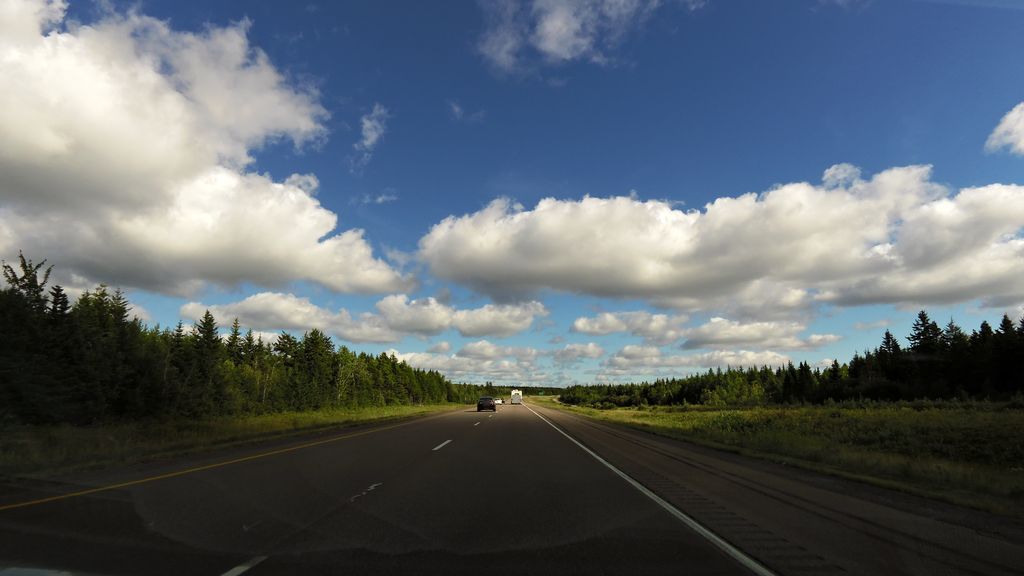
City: charlottetown